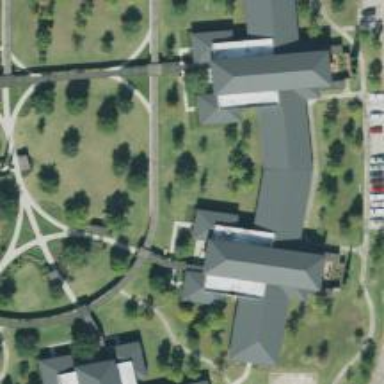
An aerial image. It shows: Building with hipped roof shape.